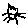
Label: cat